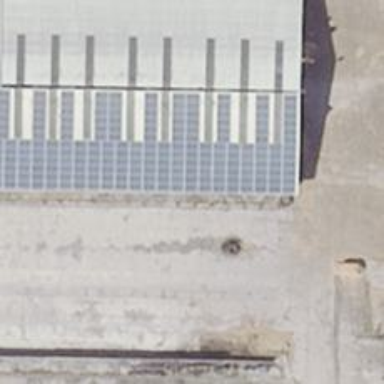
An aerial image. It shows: Small solar photovoltaic panel generator is producing electricity.